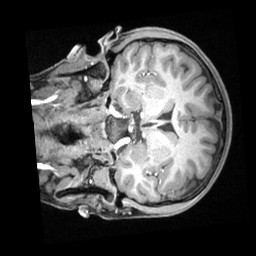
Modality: T1w
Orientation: coronal
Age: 19
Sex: female
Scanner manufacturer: siemens
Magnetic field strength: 3 T
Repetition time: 1.68 s
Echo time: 0.00188 s